Question: As the title said, I want to move the screen up, so that my app's window can come in from the bottom. What I currently have now is a floating window, whose background has been set to a screenshot of the screen. Like this:

It looks fine to the user, except now any objects that work in the background don't appear above the window, it's basically frozen.
Can I do this? This effect is similar to what Notification Center does in 10.8.
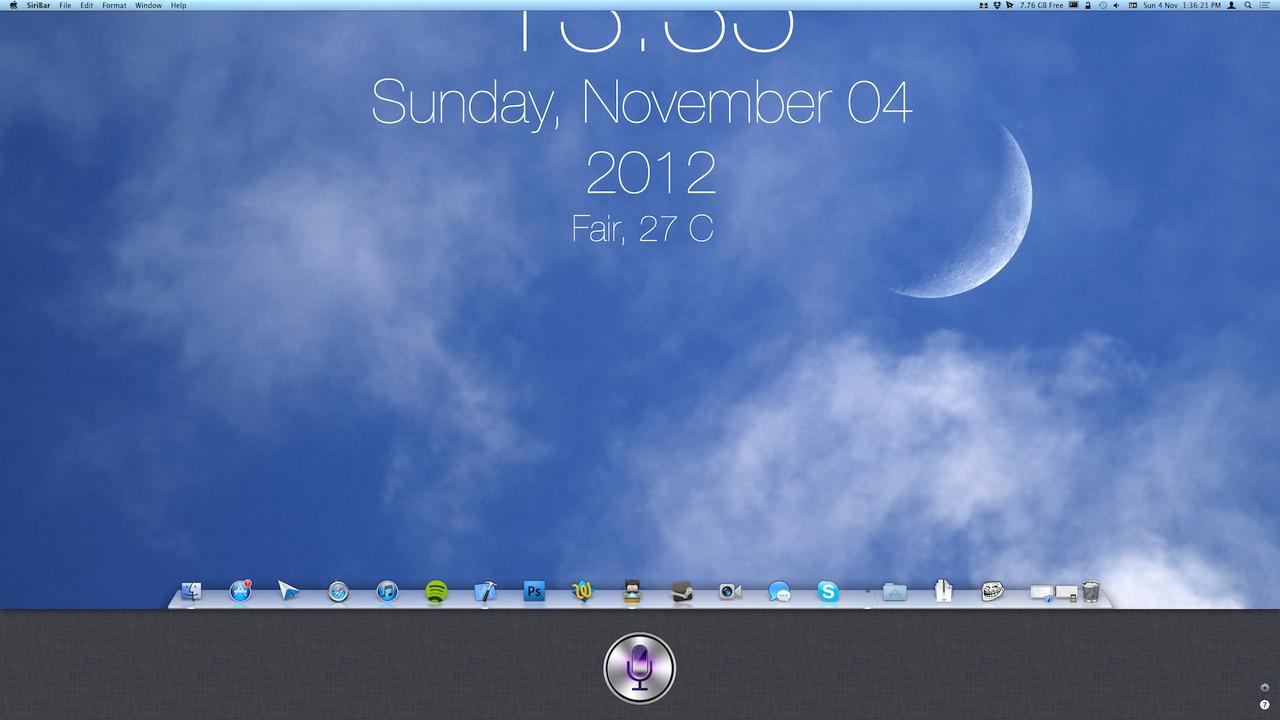
Answer: You do this, for a certain definition of "can" - there's no API for it, but you can likely use the same SPI that the Finder/Dock/etc uses. The only complication may lie in needing special privileges, or needing your code to be specially signed - I'm not sure what checks are in place.
It's not too tricky to figure this out; you can use tools like 'nm', 'otool' and even 'class-dump'.